Field crop: maize
Growth stage: 2
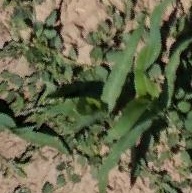
Species: maize